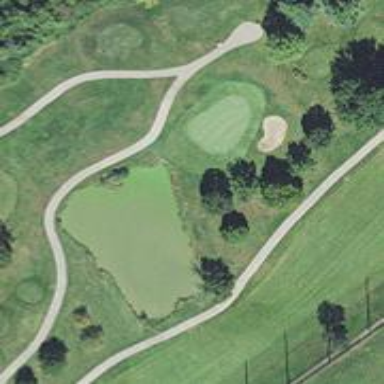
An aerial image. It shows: Golf hole.